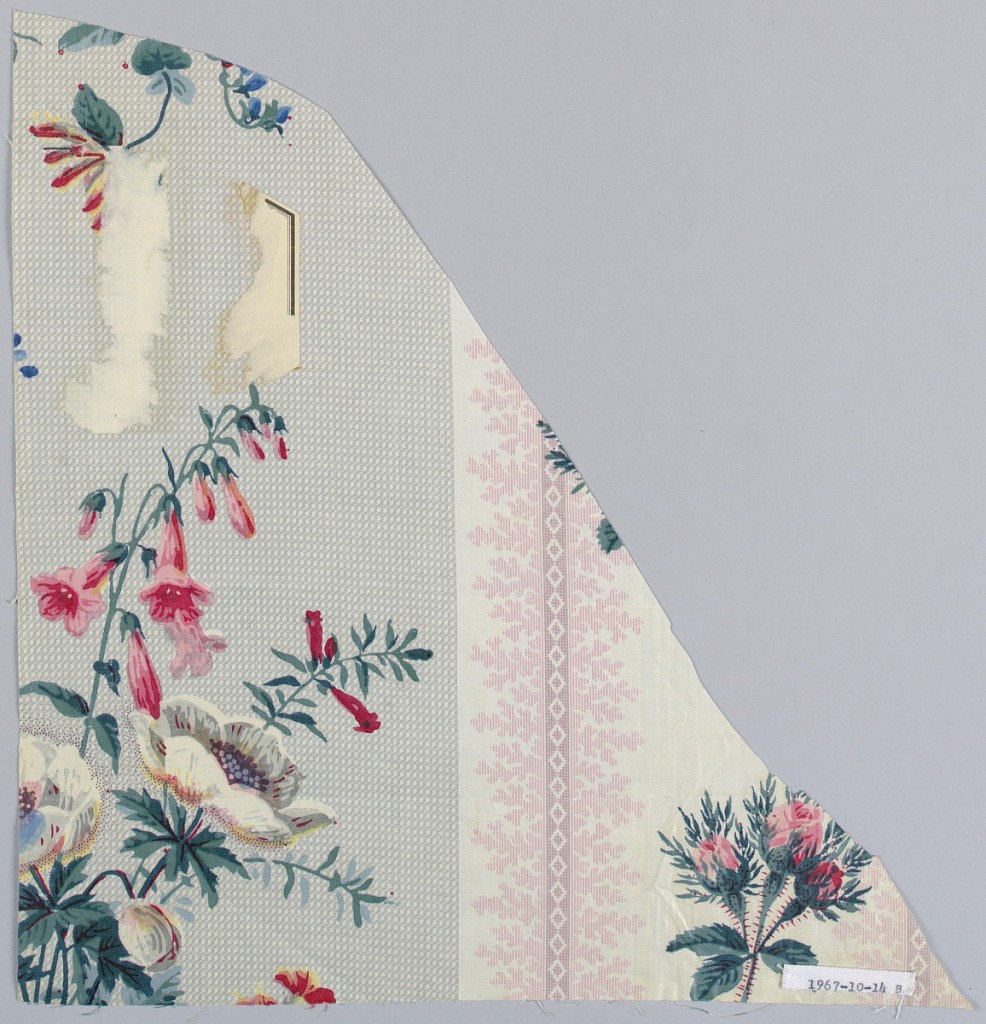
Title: Textile
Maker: Schwartz-Huguenin
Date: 1851–63
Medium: cotton Technique: printed by engraved roller and possibly block printed on plain weave; highly glazed
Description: Group having same ground, roller-printed, of a broad grey stripe formed of minute white dots alternating with white stripe edged with fancy foliage pattern. Different floral patterns printed over this ground, probably by block. A) Large Iris pattern, purple and green.B) Garden flowers. C) Sprays of blue flowers with grey-green foliage D) Small flower sprays, brown and green. E) Lillies of the Valley , pansies and roses in violet. F) Bright pink, all-over floral sprays. G) Same flower sprays as F in reds and browns. All highly glazed.